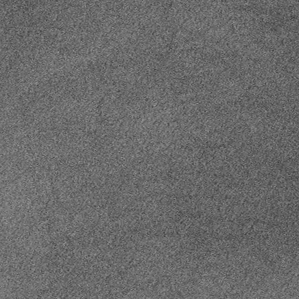
Label: frost